Question: I have this HTML code:
'''
<ul id="product_create-header" class="stepy-header">
<li id="product_create-head-0" class="stepy-active">
<div>Categoria</div><span>Categoria</span>
</li>
<li id="product_create-head-1">
<div>Producto</div><span>Producto</span>
</li>
<li id="product_create-head-2">
<div>Variaciones</div><span>Variaciones</span>
</li>
<li id="product_create-head-3">
<div>Detalles</div><span>Detalles</span>
</li>
<li id="product_create-head-4">
<div>Condiciones</div><span>Condiciones</span>
</li>
</ul>
'''
In order to hide the children element equal to 2 I made this code:
'''
$('#product_create-header').children().eq(2).hide();
$('#product_create').find('fieldset').eq(2).hide();
'''
But it's not working since "Variaciones" still appearing, what's wrong in my code? See the image attached

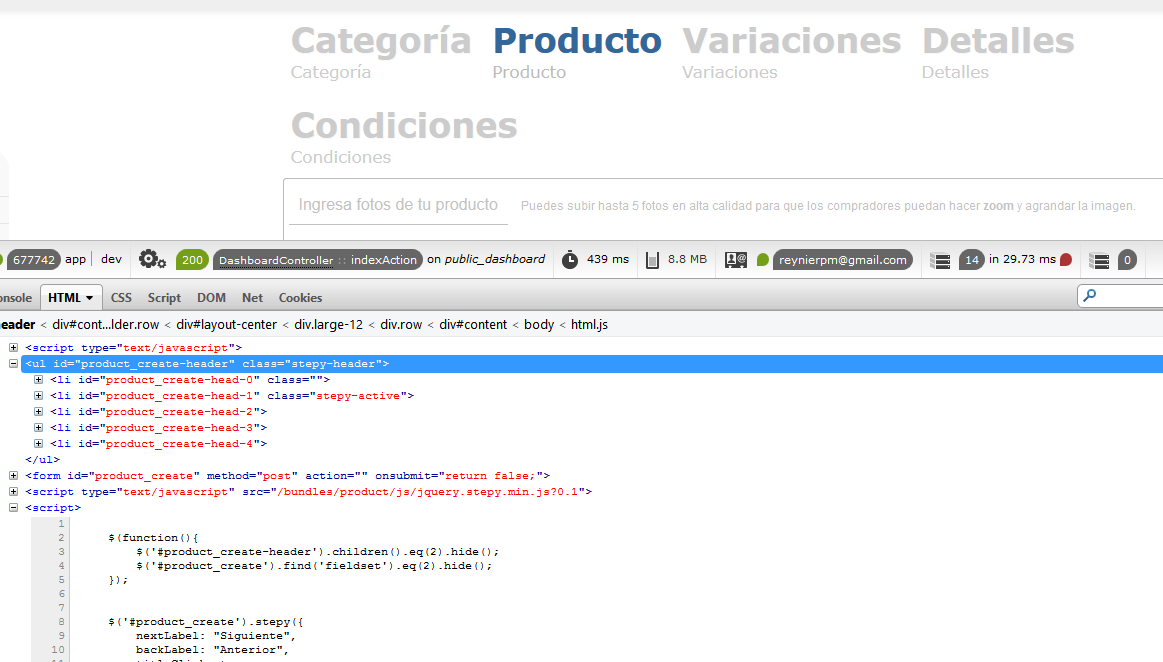
Answer: Post the result for each command:
'''
$('#product_create-header')
$('#product_create-header').children()
$('#product_create-header').children().eq(2)
'''
This way you can check wich selector does not work.
And you should call .stepy() inside the $(function() {}); and then call the code I passed to you.